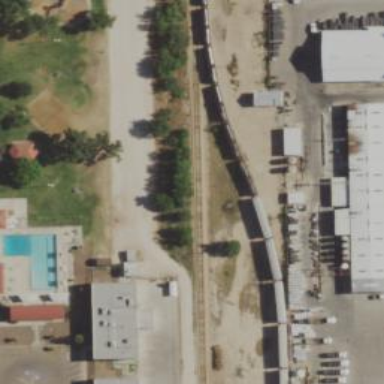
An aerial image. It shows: Rail spur service.